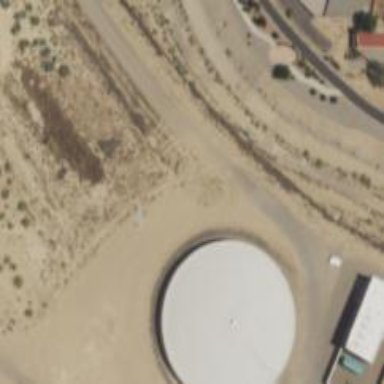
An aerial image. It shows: Building with water storage tank. The tank is used for storing water.